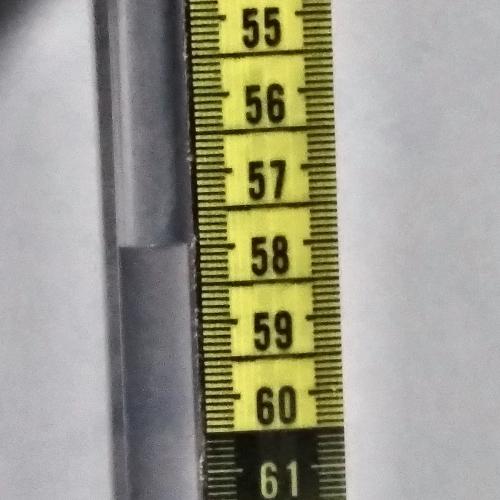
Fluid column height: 58.0 cm